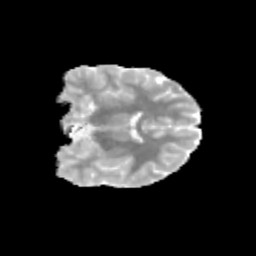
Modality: MD
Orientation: coronal
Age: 12
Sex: female
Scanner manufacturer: siemens
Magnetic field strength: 3 T
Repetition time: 3.8 s
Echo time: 0.07 s